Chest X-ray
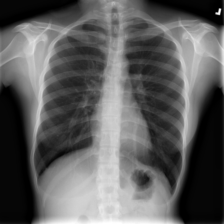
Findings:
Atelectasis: negative
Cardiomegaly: negative
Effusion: negative
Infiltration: negative
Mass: negative
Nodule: negative
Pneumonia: negative
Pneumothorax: negative
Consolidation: negative
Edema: negative
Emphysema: negative
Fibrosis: negative
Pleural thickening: negative
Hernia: negative